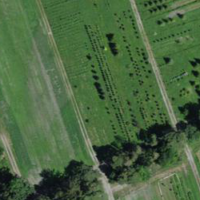
EUNIS habitat code: 24
Species observed at this site:
Euonymus europaeus
Aesculus hippocastanum